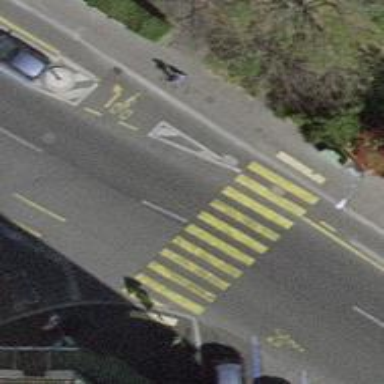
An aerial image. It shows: Uncontrolled zebra crossing with central island.